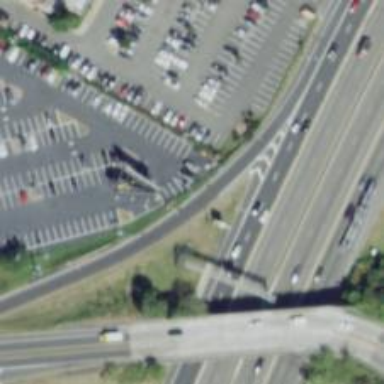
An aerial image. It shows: Trunk link highway.